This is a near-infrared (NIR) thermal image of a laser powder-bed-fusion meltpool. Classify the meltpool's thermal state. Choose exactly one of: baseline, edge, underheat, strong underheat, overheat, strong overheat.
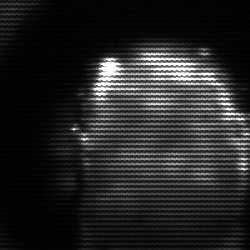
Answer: baseline